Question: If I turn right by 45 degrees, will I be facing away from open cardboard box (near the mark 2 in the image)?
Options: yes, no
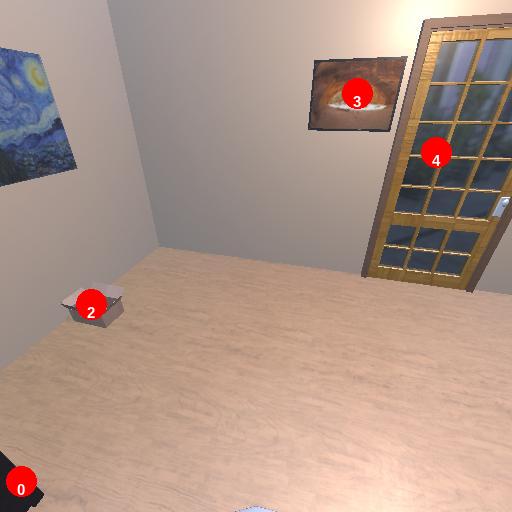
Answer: yes